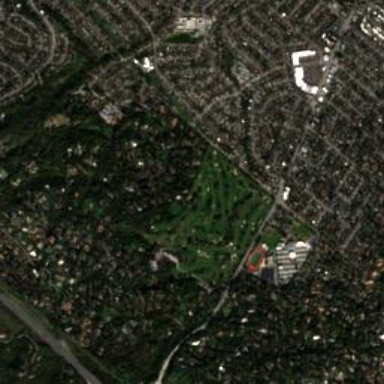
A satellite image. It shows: Golf course surrounded by greenery.